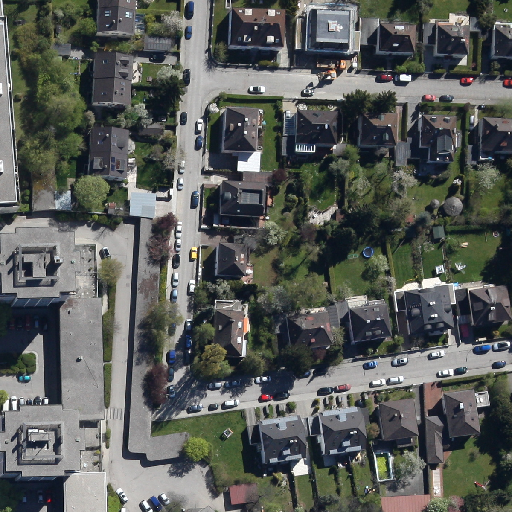
Referring expression: truck